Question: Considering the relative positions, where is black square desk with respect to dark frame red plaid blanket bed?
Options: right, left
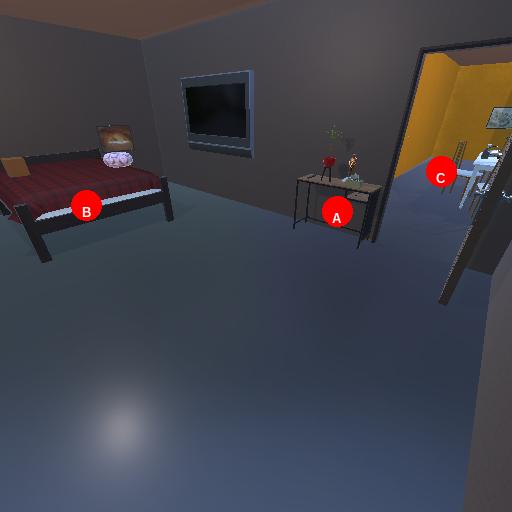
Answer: right